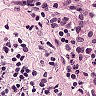
Metastatic tissue present: no